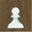
Piece: wP